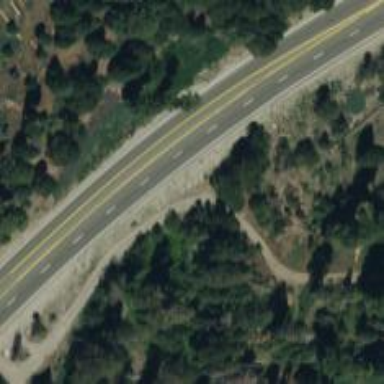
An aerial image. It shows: Asphalt trunk highway.